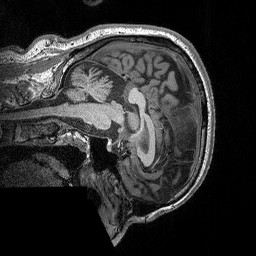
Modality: T1w
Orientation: sagittal
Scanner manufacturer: siemens
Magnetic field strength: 3 T
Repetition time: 2.3 s
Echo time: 0.00298 s